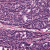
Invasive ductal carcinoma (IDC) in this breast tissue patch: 1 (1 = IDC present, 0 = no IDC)